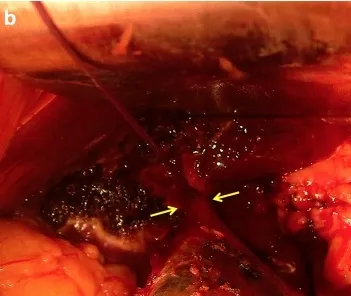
Ligation. Of the aberrant bile duct (arrows) during dissection of gallbladder fossa.
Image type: medical_photograph (other_medical_photograph)